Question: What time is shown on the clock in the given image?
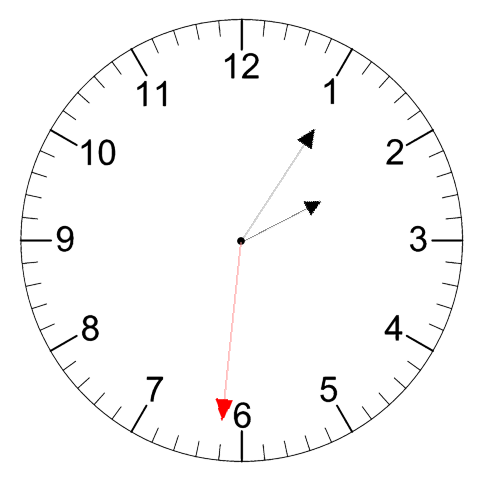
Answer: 02:05:31